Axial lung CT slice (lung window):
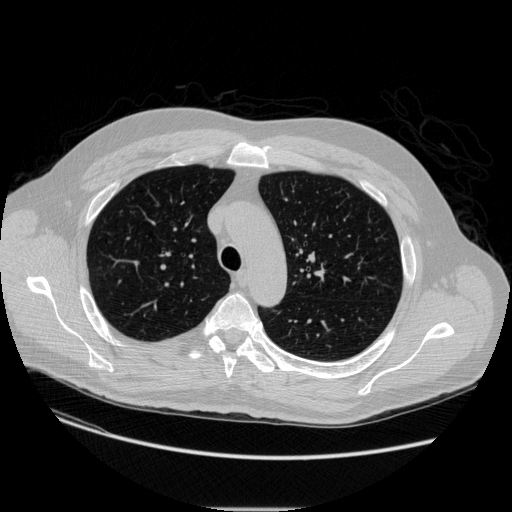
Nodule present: no